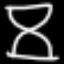
Label: hourglass